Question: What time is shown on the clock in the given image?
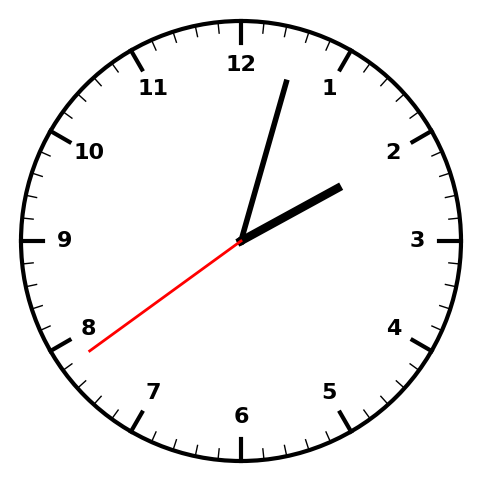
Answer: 02:02:39